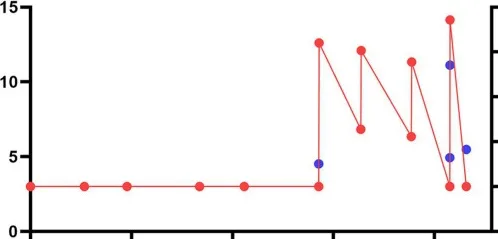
Longitudinal progression of cerebrospinal fluid (CSF) Qalbumin and cell count in index patient: Longitudinal progression of CSF Qalbumin (left y axis) and cell count (right y axis, cells/mul) in index patient.
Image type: pathology (immunostaining)